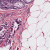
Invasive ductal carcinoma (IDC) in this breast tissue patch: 0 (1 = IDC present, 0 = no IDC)